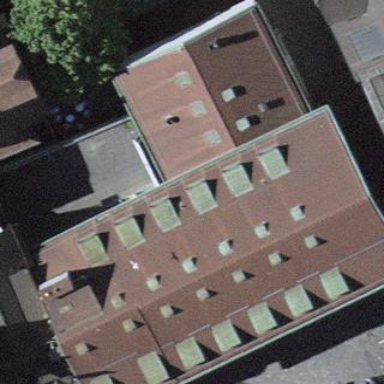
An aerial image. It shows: Building with gabled maroon-colored roof.